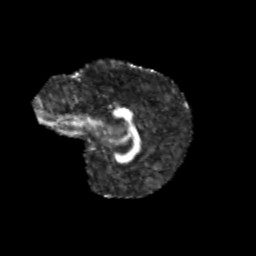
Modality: FA
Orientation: sagittal
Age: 10
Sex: female
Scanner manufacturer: siemens
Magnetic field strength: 3 T
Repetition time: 3.8 s
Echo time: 0.07 s